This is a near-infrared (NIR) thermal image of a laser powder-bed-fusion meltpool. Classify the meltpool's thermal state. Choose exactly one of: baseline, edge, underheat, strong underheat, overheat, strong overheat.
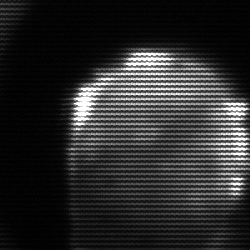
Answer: edge